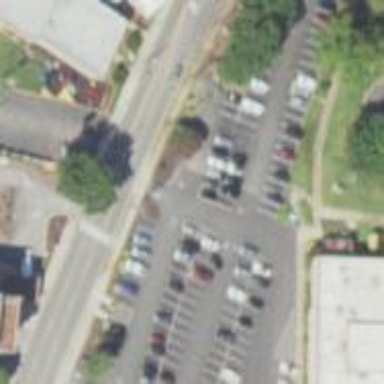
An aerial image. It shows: Asphalt parking lot designated for emergency room parking.